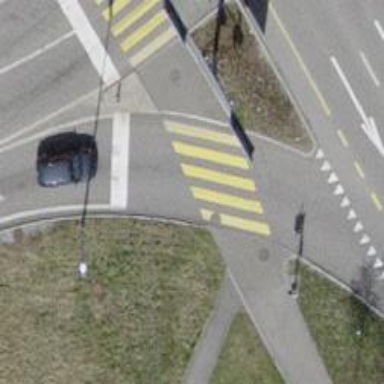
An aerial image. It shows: Marked crossing with zebra stripes on the road.